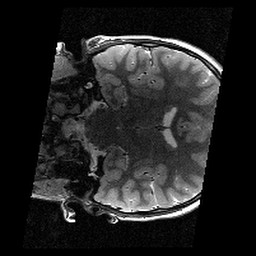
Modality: T2w
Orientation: coronal
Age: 12
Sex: male
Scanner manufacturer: siemens
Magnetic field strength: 3 T
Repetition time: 9.23 s
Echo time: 0.067 s